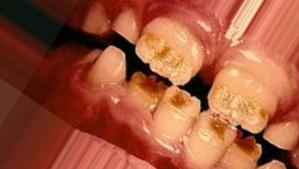
Condition: Tooth Discoloration